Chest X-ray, PA view. Patient: 7 years old, sex M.
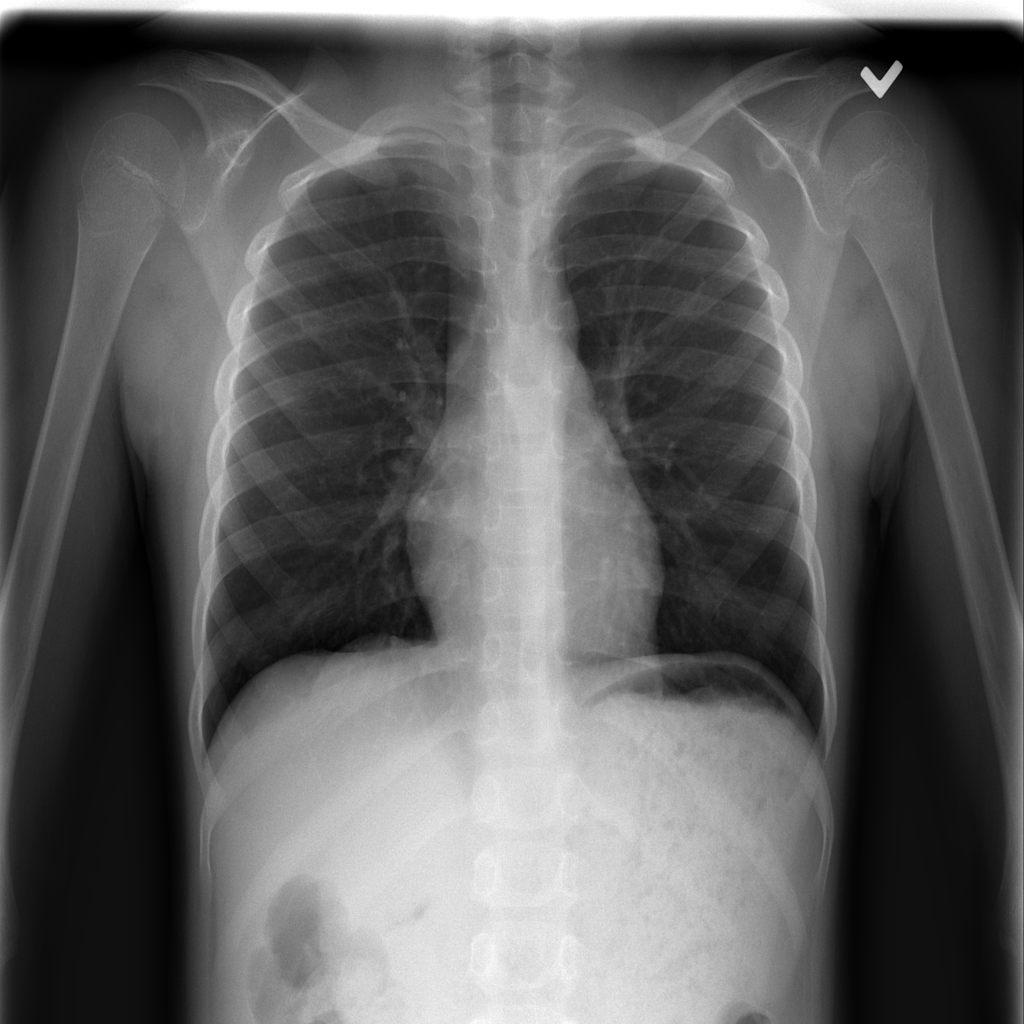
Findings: No Finding